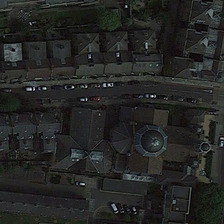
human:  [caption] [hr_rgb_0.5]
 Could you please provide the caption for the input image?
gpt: houses standing orderly in a row  across which is a church with two round roofs .

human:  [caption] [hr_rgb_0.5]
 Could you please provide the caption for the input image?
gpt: the church with a spherical roof is next to a road with some cars parking .

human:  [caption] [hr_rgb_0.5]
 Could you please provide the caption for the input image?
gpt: houses standing orderly in a row  across which is a church with two round roofs .

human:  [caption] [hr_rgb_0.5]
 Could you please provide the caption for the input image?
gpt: at the coner of the streets sits a cross like church with a black round roof on its heart .

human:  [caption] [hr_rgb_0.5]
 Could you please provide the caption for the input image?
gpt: many buildings including a church are in two sides of a road .